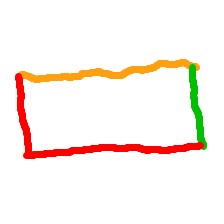
Shape: rectangle